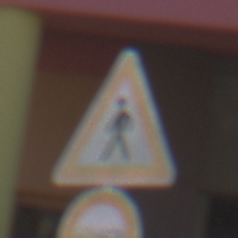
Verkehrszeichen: FussgaengerRechts
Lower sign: Ueberholverbot
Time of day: MorningAfternoon
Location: Outdoor (Special)
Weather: PartlyCloudy
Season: NotSpecified
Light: Natural